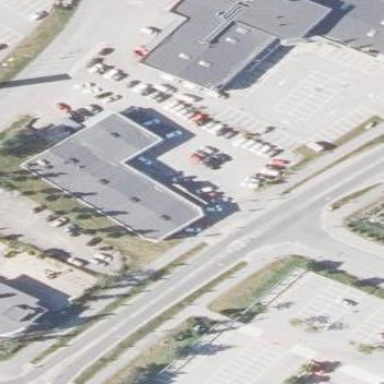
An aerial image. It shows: Commercial building.